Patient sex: F
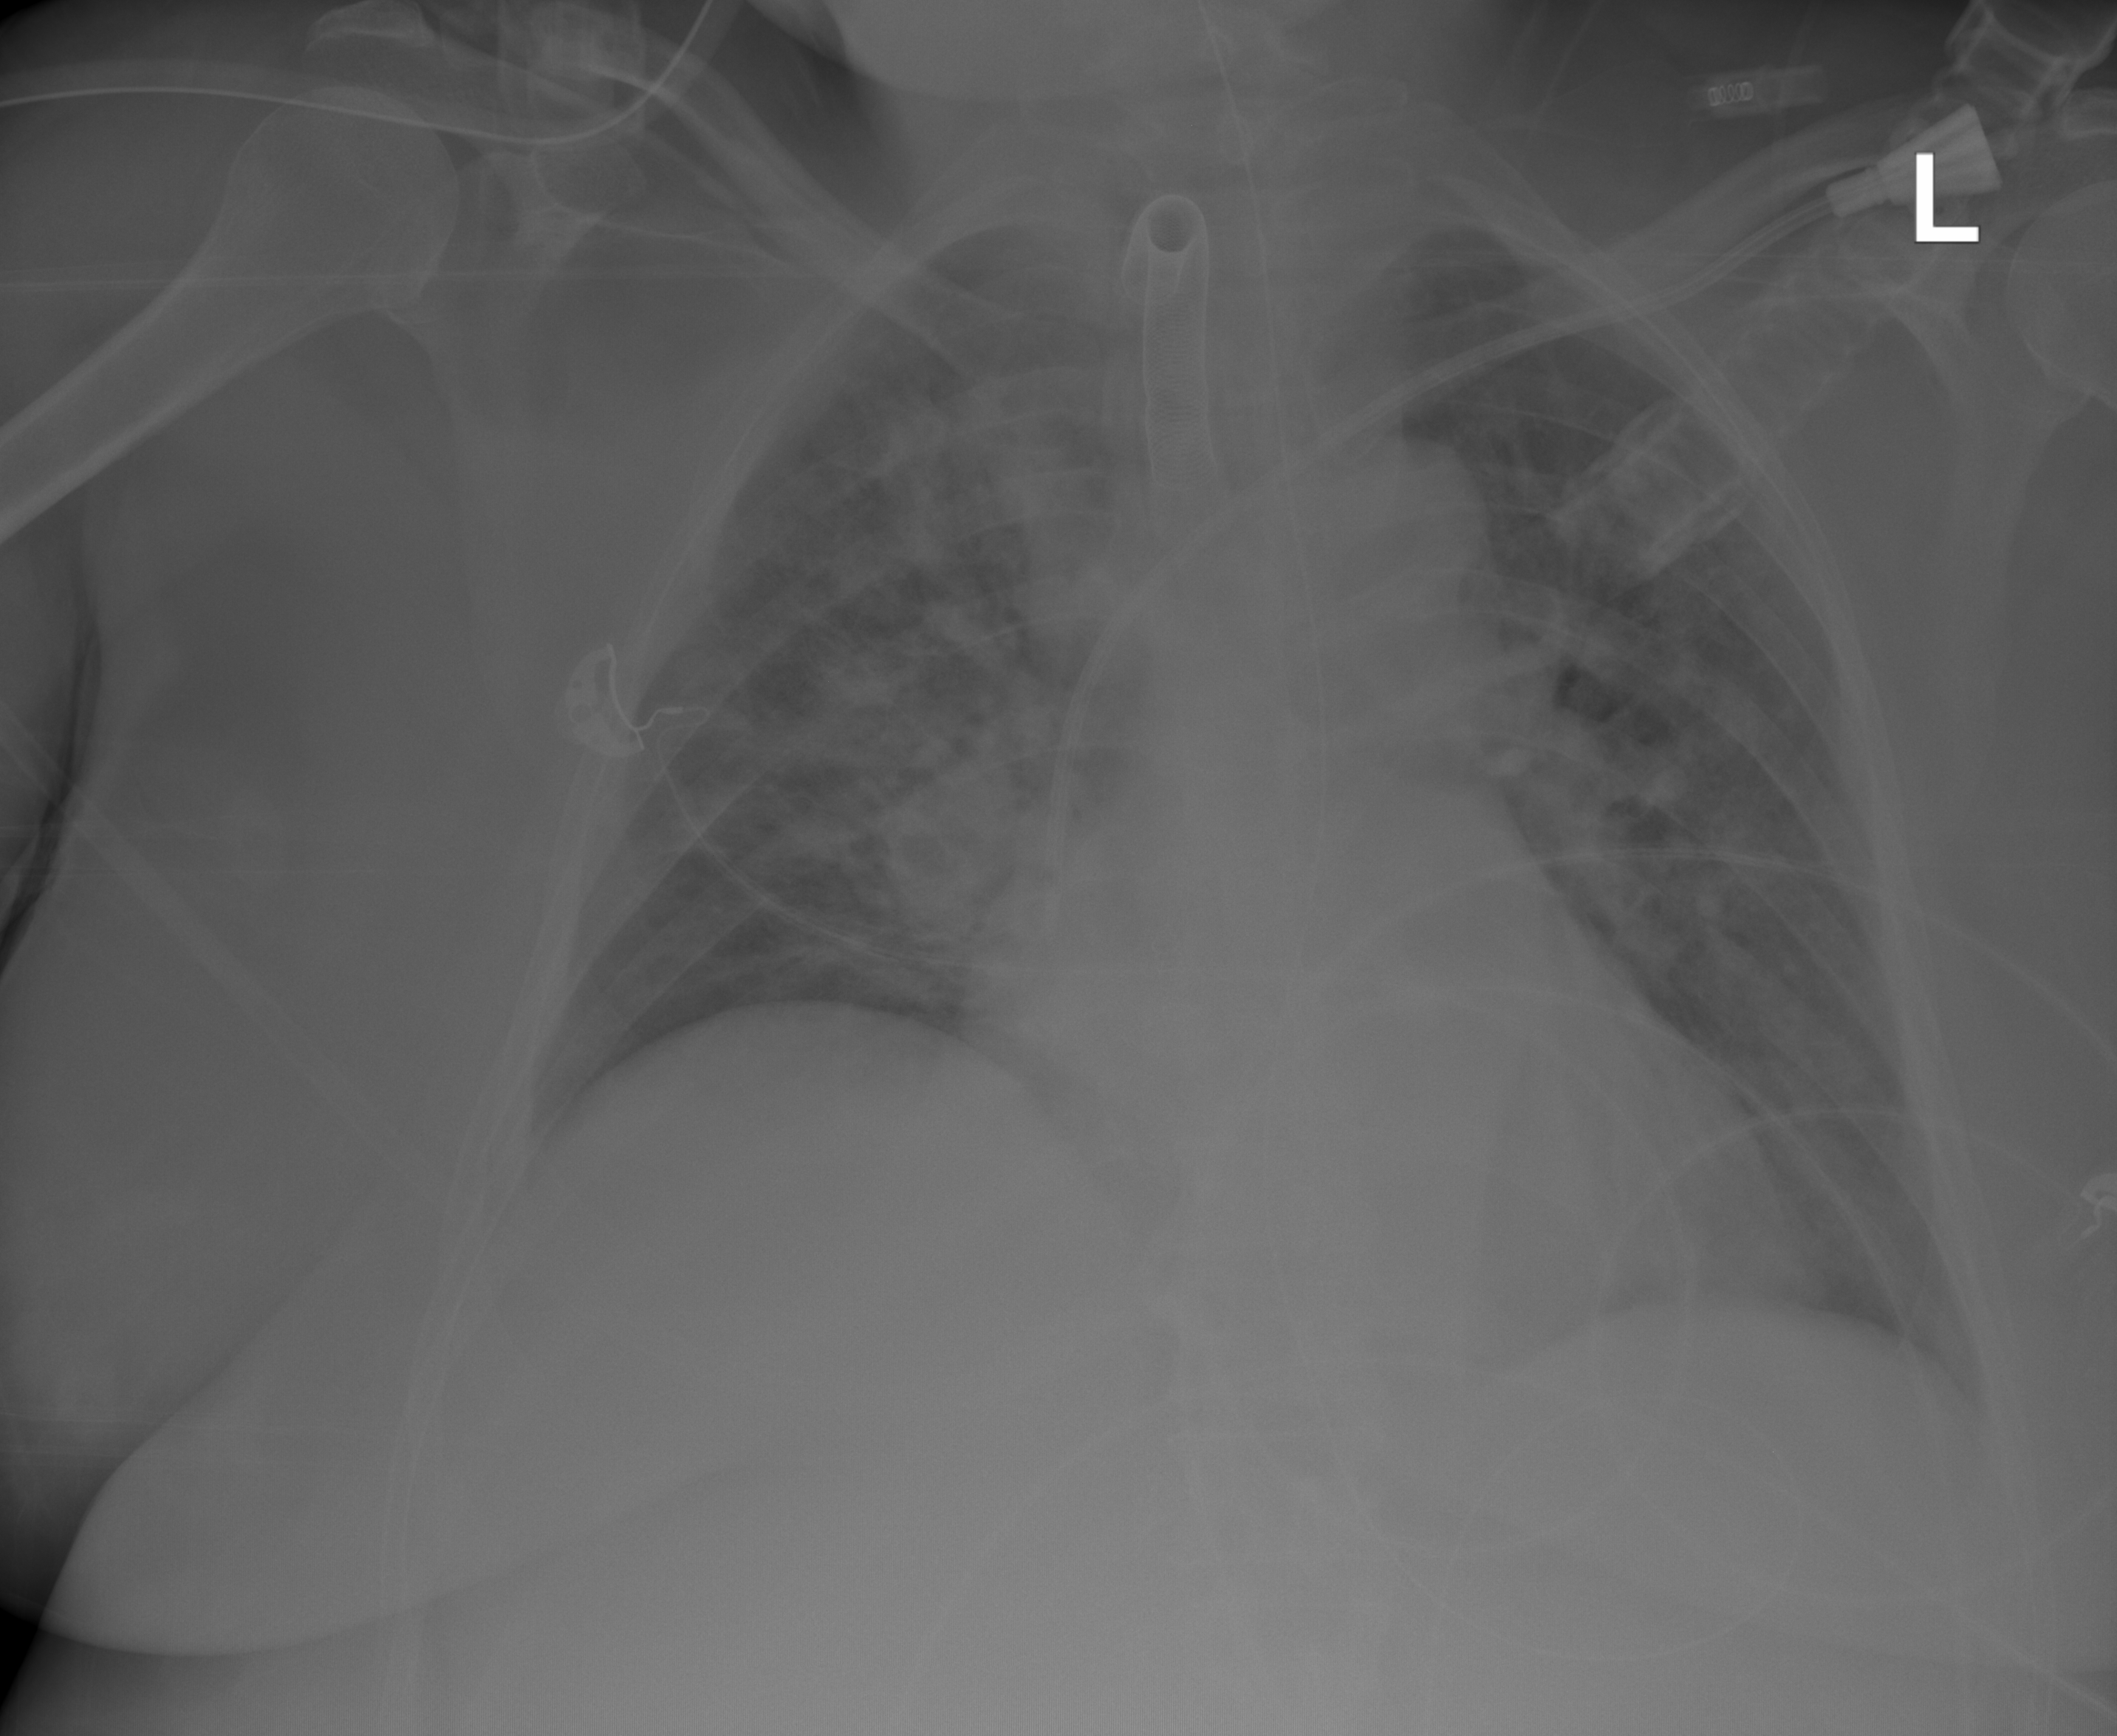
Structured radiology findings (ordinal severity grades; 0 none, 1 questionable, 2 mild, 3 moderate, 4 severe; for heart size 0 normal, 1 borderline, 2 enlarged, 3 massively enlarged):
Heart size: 0
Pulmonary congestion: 2
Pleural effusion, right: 0
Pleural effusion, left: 0
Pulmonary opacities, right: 3
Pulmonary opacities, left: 2
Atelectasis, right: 0
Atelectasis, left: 2